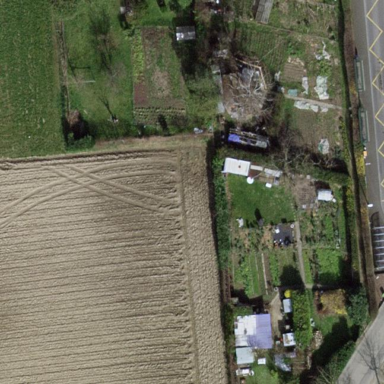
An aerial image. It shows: Area designated for allotments.